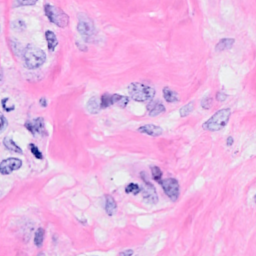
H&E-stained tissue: Breast